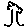
Label: tree